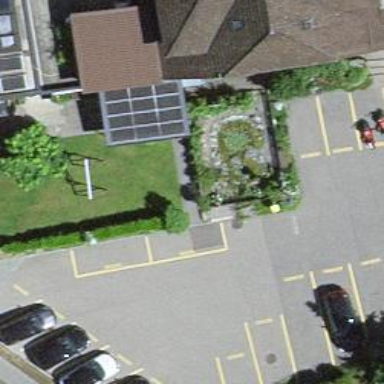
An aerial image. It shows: Parking area with surface.